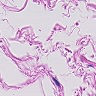
Metastatic tissue present: no